Question: I know how to set the global tint of the project from Storyboard. But how do I set the tint programmatically?
Apple's documentation goes as far to say:
> Every WatchKit app has an associated key color, which is applied to
the >following UI elements:-The title string in the status bar-The app name in short look notificationsAn app's key color is stored in the Global Tint property of the app's
storyboard. To access this property, select your storyboard and
display the File inspector. Select one of several preexisting colors
from the popup menu or use the color picker to specify a custom color.
But can it be done programmatically too?

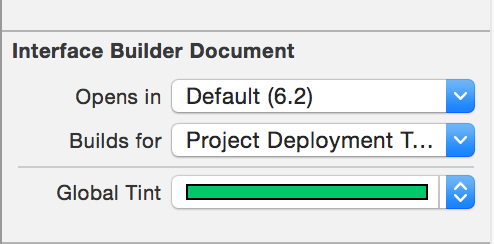
Answer: Unfortunately there is no way to do it programmatically at this time. I would suggest you open an enhancement <URL> in the Apple bug report system.